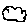
Label: cloud